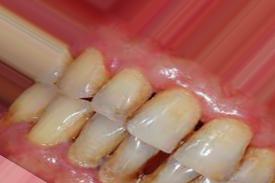
Condition: Tooth Discoloration